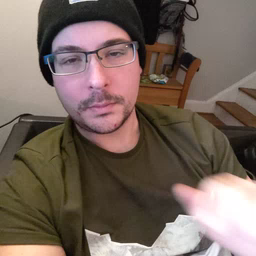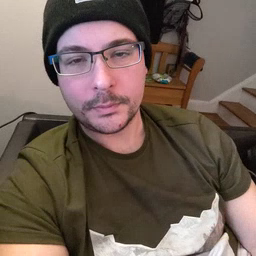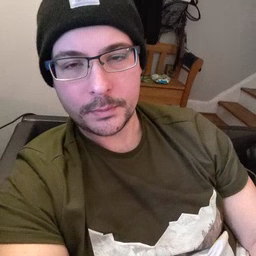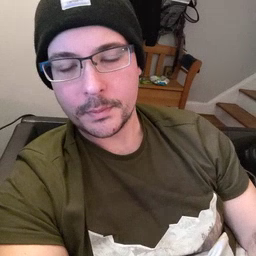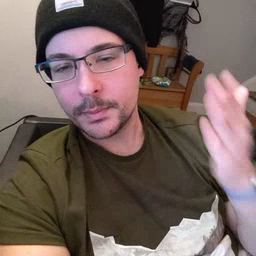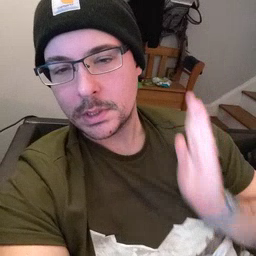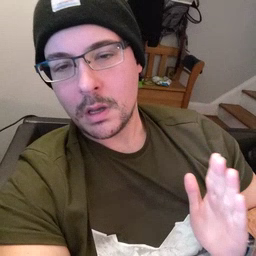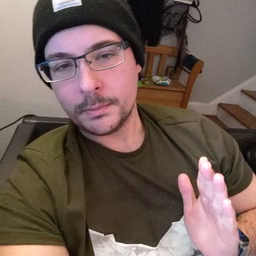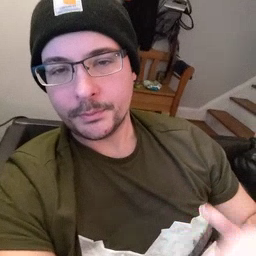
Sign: beside